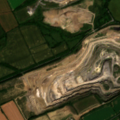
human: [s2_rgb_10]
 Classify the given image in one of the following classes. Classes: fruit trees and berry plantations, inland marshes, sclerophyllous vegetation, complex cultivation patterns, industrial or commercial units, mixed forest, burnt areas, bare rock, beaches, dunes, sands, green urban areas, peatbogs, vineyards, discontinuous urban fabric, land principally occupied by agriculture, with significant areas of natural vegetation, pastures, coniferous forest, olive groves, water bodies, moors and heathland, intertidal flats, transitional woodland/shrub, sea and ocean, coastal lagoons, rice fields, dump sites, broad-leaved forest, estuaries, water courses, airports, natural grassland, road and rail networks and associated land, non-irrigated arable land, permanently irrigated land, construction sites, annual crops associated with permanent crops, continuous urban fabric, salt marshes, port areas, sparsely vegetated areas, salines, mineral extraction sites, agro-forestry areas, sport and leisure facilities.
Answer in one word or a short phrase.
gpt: mineral extraction sites, non-irrigated arable land, pastures